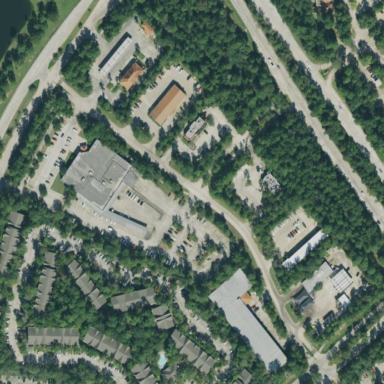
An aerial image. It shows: Retail area.